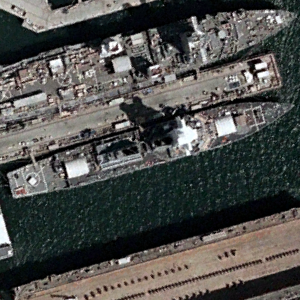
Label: destroyer